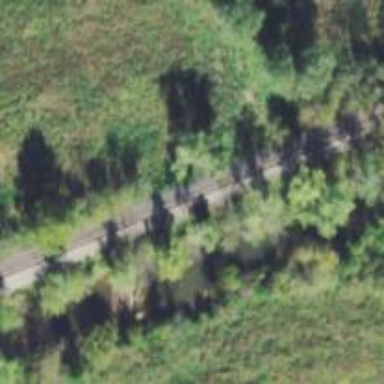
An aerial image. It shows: Railway track.